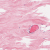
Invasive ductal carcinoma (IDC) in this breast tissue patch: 0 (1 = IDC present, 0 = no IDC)